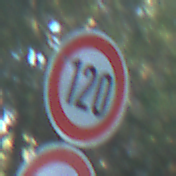
Verkehrszeichen: Geschwindigkeit120
Zusatzzeichen unten: Ueberholverbot
Umgebung: Outdoor, Nature
Tageszeit: MorningAfternoon
Wetter: Clear
Licht: Natural
Jahreszeit: NotSpecified
Kontrast: LowContrast